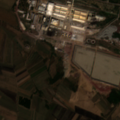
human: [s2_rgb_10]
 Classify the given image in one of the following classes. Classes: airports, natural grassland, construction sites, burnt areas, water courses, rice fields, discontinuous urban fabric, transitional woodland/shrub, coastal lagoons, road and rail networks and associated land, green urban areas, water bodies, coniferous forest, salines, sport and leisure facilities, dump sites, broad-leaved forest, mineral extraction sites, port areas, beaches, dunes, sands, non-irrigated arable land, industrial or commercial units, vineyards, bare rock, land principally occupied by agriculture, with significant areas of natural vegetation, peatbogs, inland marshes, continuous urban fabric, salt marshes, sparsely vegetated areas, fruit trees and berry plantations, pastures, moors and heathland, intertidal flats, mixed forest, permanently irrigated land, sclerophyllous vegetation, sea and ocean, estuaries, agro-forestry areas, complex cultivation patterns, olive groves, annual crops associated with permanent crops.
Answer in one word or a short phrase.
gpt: industrial or commercial units, dump sites, non-irrigated arable land, land principally occupied by agriculture, with significant areas of natural vegetation